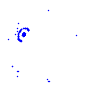
Particle: pion